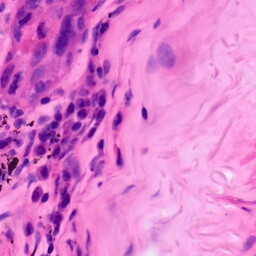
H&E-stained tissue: Lung